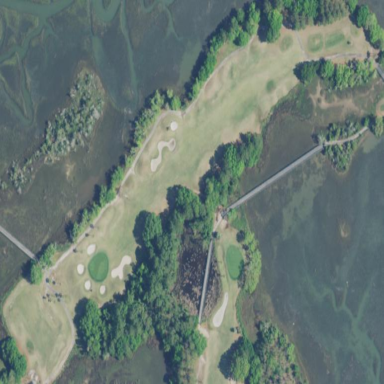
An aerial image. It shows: Rough area on grassy golf course.